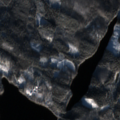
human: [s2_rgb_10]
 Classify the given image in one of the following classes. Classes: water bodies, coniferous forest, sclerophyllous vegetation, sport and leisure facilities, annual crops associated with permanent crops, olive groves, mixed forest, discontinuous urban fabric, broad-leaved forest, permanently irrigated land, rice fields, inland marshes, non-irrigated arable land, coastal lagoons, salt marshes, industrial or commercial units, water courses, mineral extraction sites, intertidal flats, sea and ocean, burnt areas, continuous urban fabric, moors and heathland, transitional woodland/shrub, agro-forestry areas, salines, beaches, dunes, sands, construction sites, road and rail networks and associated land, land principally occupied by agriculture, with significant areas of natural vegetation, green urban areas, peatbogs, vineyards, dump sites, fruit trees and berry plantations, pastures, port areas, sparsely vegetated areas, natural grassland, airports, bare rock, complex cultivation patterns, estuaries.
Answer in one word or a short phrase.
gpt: broad-leaved forest, mixed forest, transitional woodland/shrub, water bodies